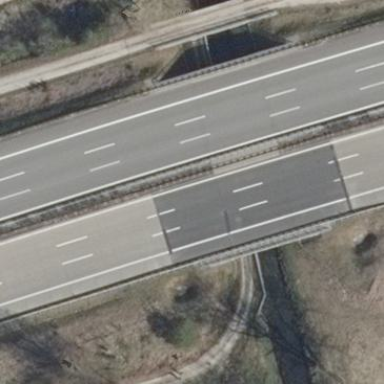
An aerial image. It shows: It's motorway area.